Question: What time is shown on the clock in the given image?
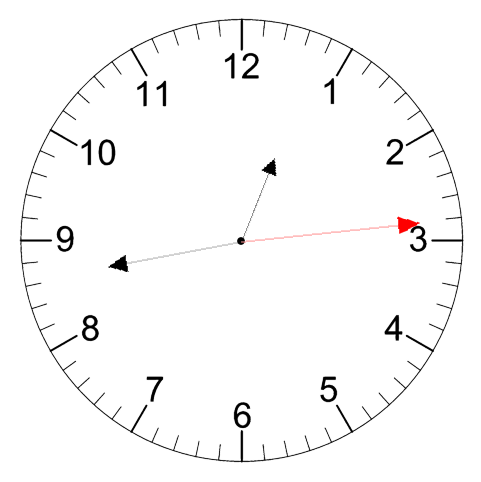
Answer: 12:43:14